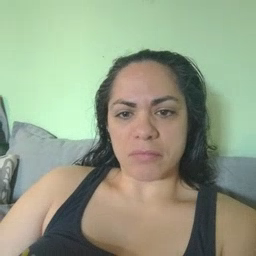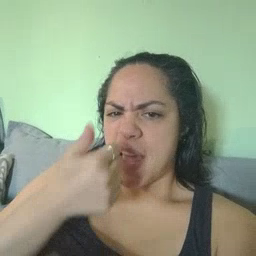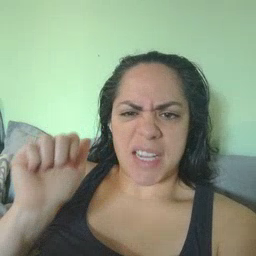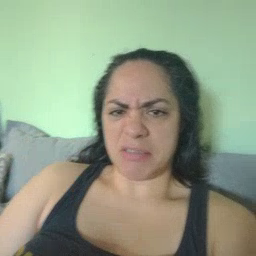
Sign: any